Question: Before all I want to clarify that this question is about 'VB.NET', 'C#', this question is not a duplicate because any solution worked from here <URL>.
I would like to add an empty line to display the 'Intellisense' information like this:
'''
Public Enum StringCase As Short
''' <summary>
''' LowerCase
''' (Empty line)
''' [Example] + (line break)
''' Input : ABC + (line break)
''' Output: abc
''' </summary>
Lower = 0
End Enum
'''
> UPDATE:
A test of the breakline tag on VS2012 Ultimate (with and without official updates), in Windows 8 x64, using light and dark theme.

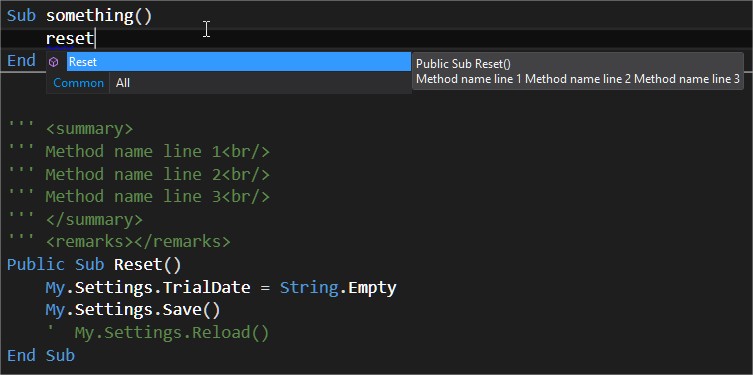
Answer: My first thought is to use
'<para>foo</para>'
as this was available in VS2008 for the comments
<URL>
Have you looked at putting your comment inside a CDATA or similar to try and preserver the whitespace?
<URL>
IIRC it's more of a formatting thing for the IDE however, I think a doc generation tool like Doxygen observes the whitespace